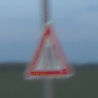
Verkehrszeichen: EinseitigVerengteFahrbahnRechts
Umgebung: Outdoor, Nature
Tageszeit: SunriseSunset
Wetter: PartlyCloudy
Licht: Natural
Jahreszeit: NotSpecified
Kontrast: MediumContrast